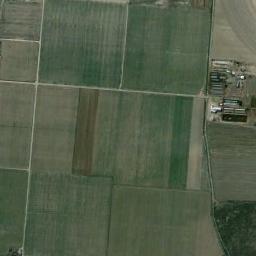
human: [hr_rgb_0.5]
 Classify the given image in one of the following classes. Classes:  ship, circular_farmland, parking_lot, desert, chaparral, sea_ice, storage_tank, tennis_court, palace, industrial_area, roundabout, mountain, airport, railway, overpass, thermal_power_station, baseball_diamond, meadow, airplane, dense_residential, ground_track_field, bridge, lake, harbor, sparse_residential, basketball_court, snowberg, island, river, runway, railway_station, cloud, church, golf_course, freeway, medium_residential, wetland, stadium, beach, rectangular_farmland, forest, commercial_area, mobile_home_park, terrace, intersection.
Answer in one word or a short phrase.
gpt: rectangular_farmland